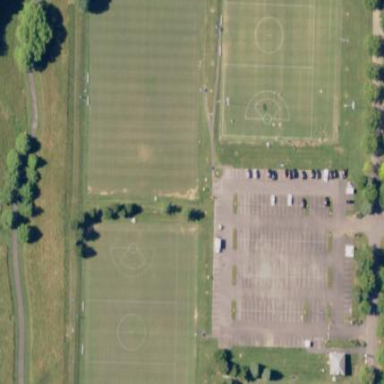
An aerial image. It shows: Soccer pitch designated for leisure and sports activities.